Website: slack
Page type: billing-address
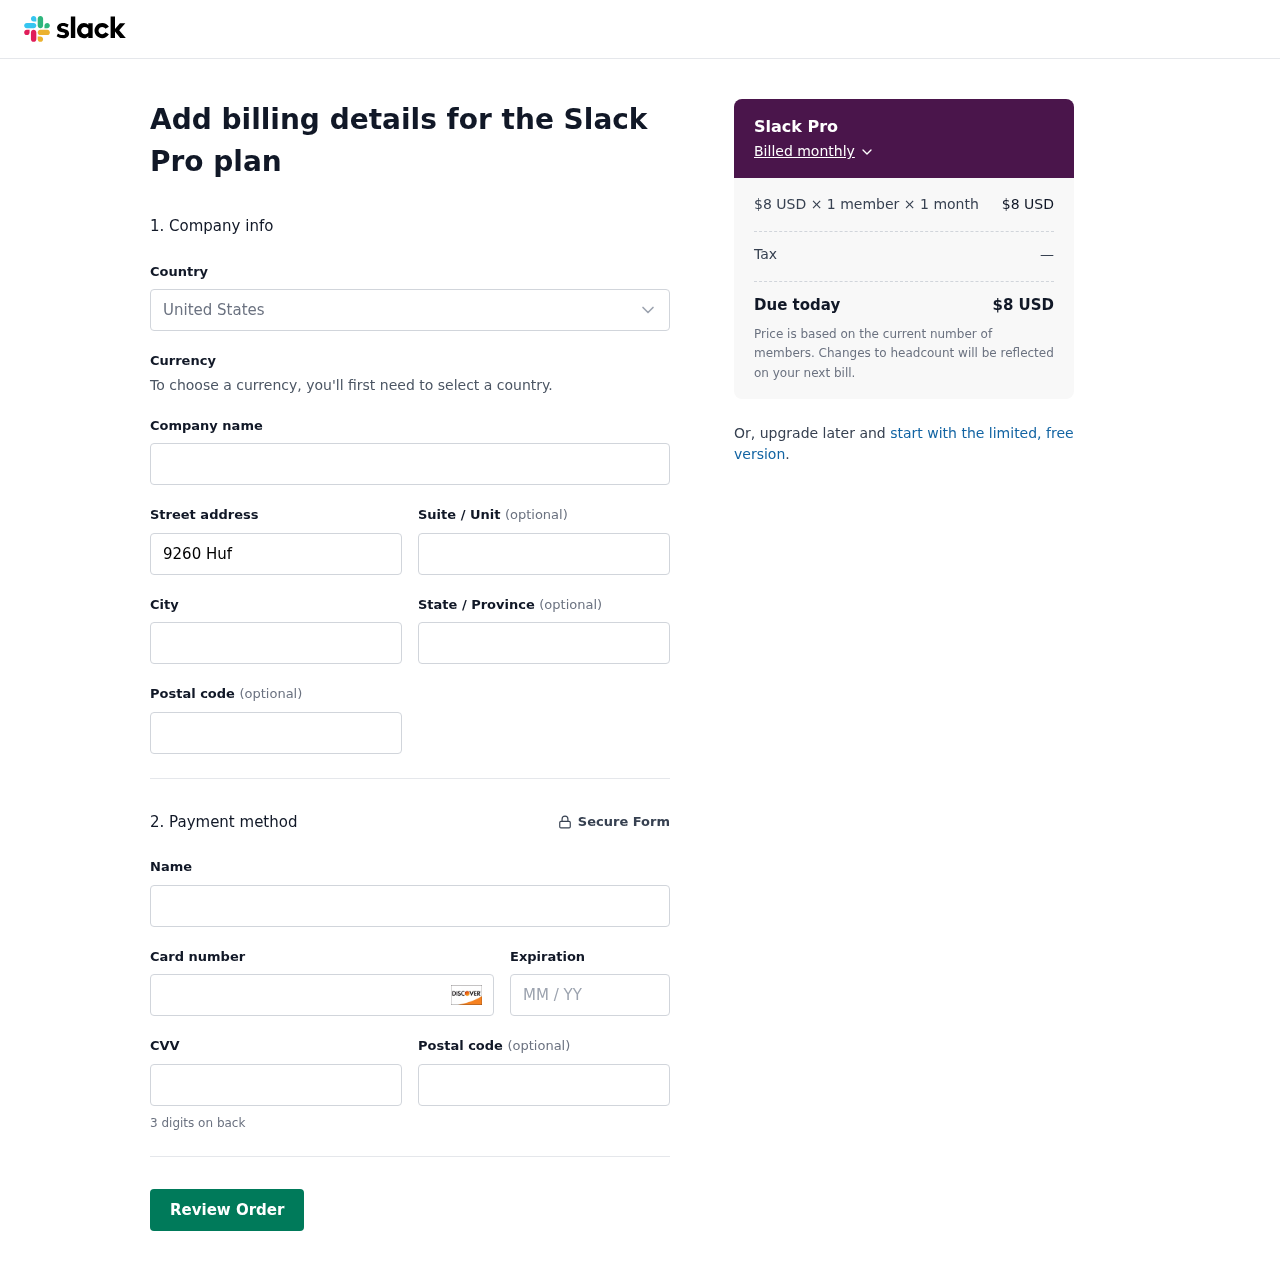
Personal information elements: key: PII_CARD_CVV
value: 798
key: PII_CARD_EXPIRY
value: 06/29
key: PII_CARD_NUMBER
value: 6011 9494 1445 5008
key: PII_CITY
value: Port Tarafort
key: PII_COUNTRY
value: United States
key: PII_FULLNAME
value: Amber Mercado
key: PII_POSTCODE
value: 99689
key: PII_STATE
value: New Hampshire
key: PII_STREET
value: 9260 Huffman Isle
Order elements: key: ORDER_PLAN_PRICE
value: $8 USD
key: ORDER_NUM_MEMBERS
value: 1 member
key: ORDER_NUM_MONTHS
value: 1 month
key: ORDER_SUBTOTAL
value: $8 USD
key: ORDER_TAX
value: —
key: ORDER_TOTAL
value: $8 USD